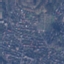
Land use / land cover: Residential